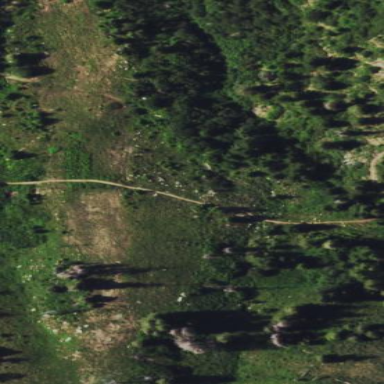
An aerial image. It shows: Woodland with evergreen needle-leaved trees.